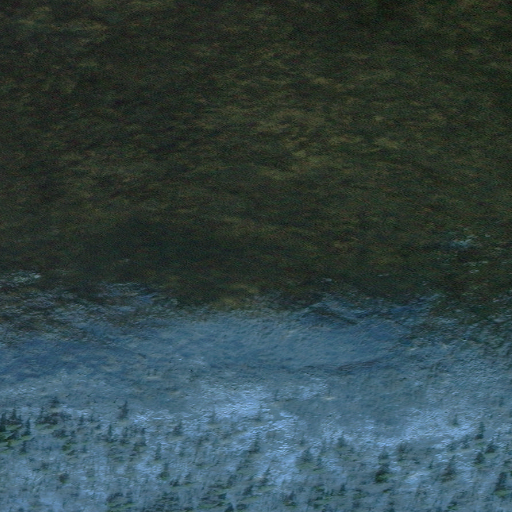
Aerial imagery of mountain in Alaska named Wolf Mountain containing only unknown